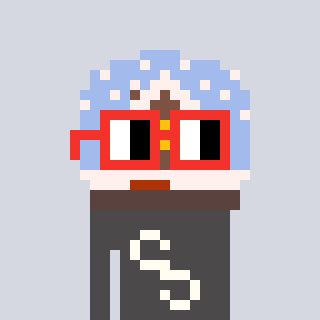
a pixel art character with square red glasses, a snow globe-shaped head and a grayscale-colored body on a cool background